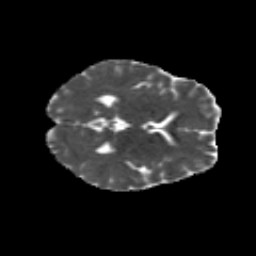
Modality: MD
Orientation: axial
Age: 24
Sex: female
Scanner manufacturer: siemens
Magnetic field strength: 3 T
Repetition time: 8.8 s
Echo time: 0.085 s